Question: Given the picture below:

The position of A and B is known, the rest of the picture is just raw pixel data (only red and white pixels). What algorithm can I use to erase the part to the right of AB?
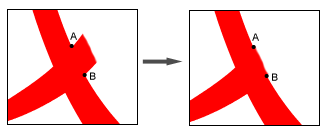
Answer: Having two points define a line. The equation of line separates pixels that have to be removed. If you want to delete points in a way that new border is smoothly following the curve of the shape you need some way to interpolate the shape border (based on the information of other points from the border). This interpolation have to pass trough two black points. Now, if you have interpolation you can calculate the interpolation curve between two black points and set to white all points right from the curve. I can suggest to use at least one more point from the curve and use some <URL>.
EDIT:
Based on you comment.
Then the algorithm is simple: Keep a pointer that starts from lower point (A) and moves along the border (A') until it reaches the other point. This can be done by checking the neighbors of current pointer location and comparing colors. Now, when you pointer moves remove the line of red points from pointer (A') to line (blue) defined between to points A-B (in green). There is a pointer position when the row is the same as the other black point (e.g A' and B are on the same row). Then start a new pointer from B point in the same way tracing the border and remove the red pixels between two pointers A' and B'.